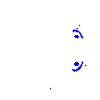
Particle: electron